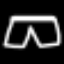
Label: pants